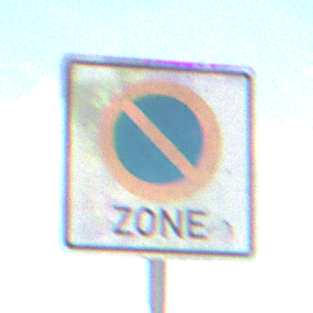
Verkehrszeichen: BeginnEingeschraenktesHalteverbotZone
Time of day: MorningAfternoon
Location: Outdoor (RoadRail)
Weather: PartlyCloudy
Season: NotSpecified
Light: Natural